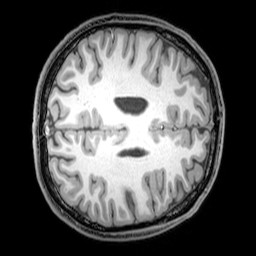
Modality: T1w
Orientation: axial
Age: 21
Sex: male
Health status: healthy
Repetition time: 0.081 s
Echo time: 0.037 s